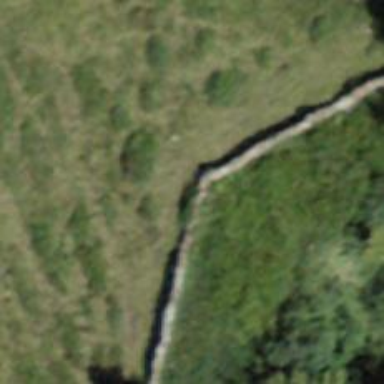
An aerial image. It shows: Wall barrier.